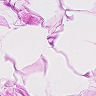
Metastatic tissue present: no